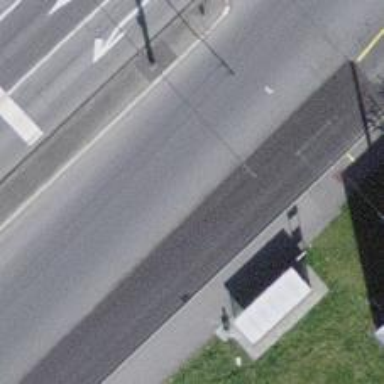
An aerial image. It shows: Bus stop for trolleybuses with designated stop position for public transport.